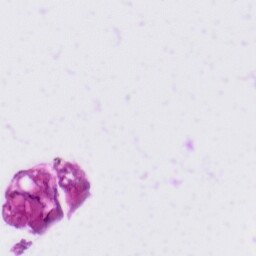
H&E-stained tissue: Tonsil